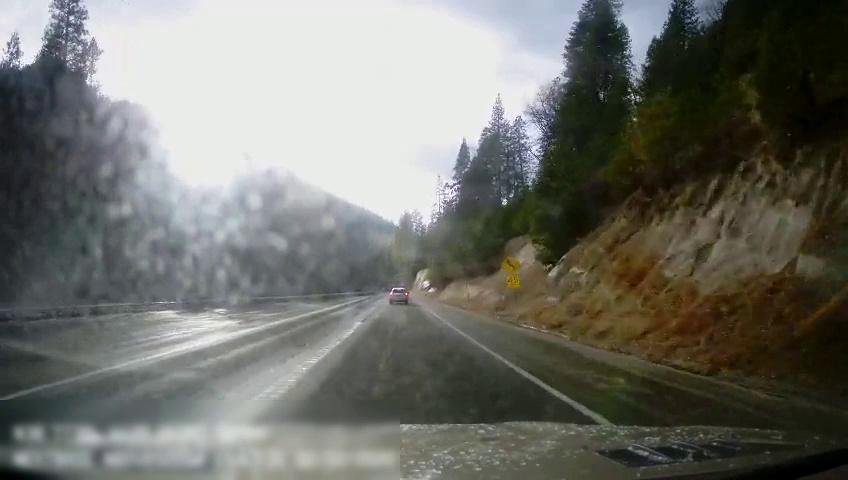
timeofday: Day
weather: Sunny
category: Drivable Space
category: Vehicles | Car
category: Lanes | Opposite Lane
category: Lanes | Current Lane
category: Lanes | Current Lane
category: Lanes | Current Lane
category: Traffic | Signs
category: Traffic | Signs